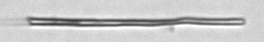
Label: fiber